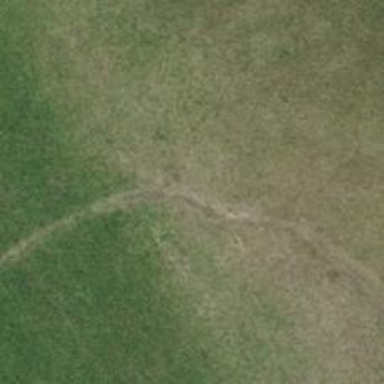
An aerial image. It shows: Path with fine gravel surface.